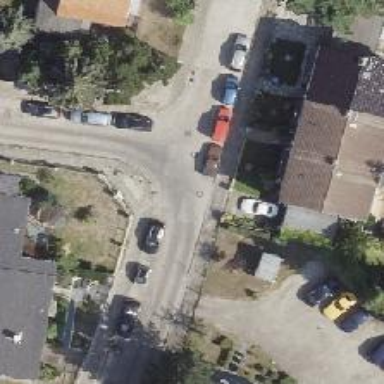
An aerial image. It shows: Residential road surfaced with concrete plates.